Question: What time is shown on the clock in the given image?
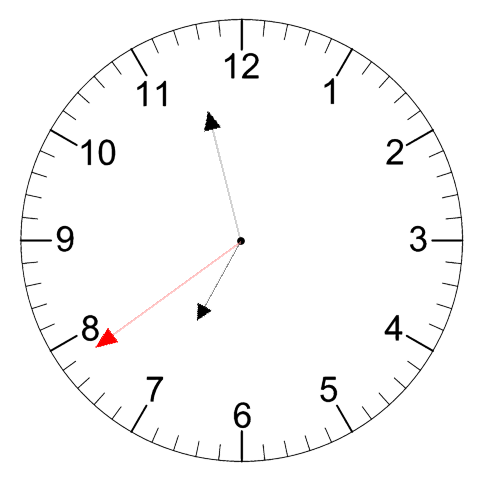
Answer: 06:57:39